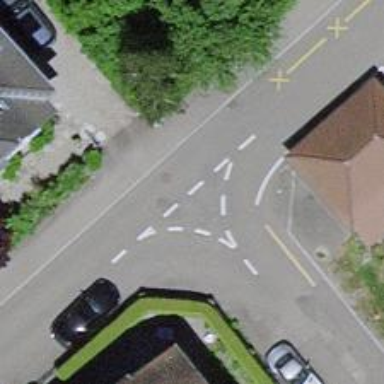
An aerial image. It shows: Residential road with asphalt surface.